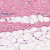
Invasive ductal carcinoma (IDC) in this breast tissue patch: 0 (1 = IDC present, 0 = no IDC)